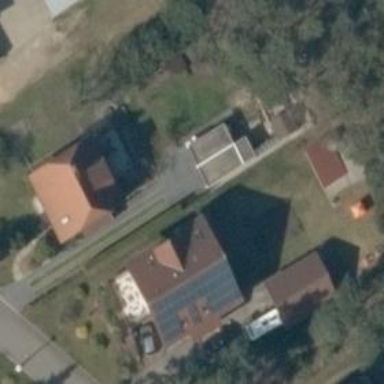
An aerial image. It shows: Simple and straightforward house.